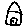
Label: house